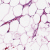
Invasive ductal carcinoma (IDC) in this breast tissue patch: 0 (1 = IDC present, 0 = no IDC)